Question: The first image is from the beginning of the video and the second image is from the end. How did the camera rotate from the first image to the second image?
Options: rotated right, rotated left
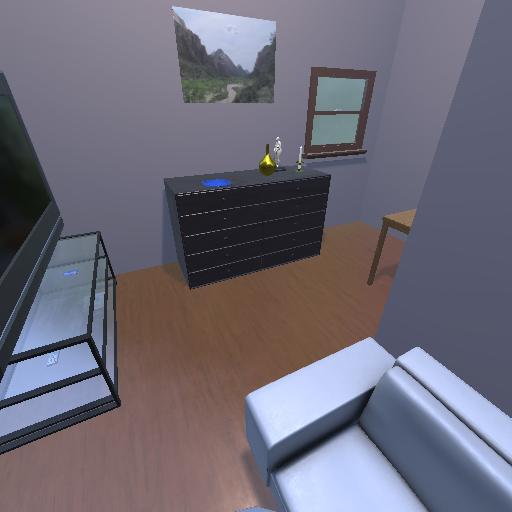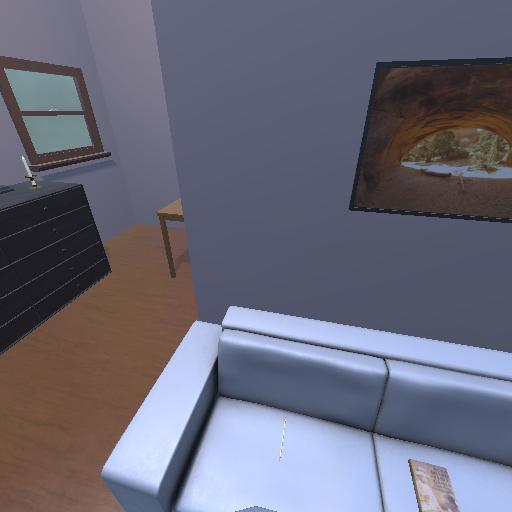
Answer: rotated right